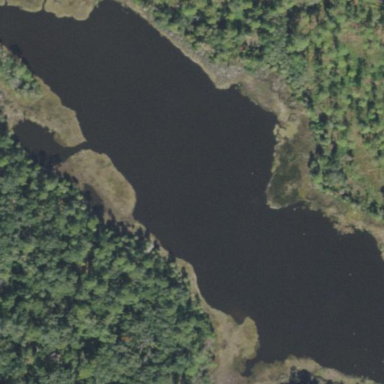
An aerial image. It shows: Lake with natural water.